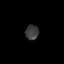
Tissue: prostate
Cell type: T cells
Senescence score: 0.3153
Nuclear area (px): 195
Mean DAPI intensity: 58.954